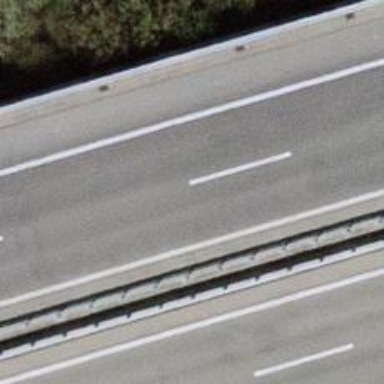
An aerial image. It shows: Motorway bridge with asphalt surface.